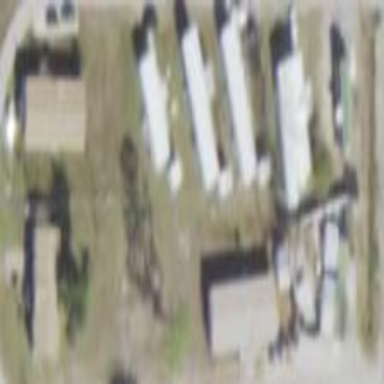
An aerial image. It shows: Residential area known as trailer park.